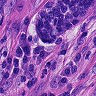
Metastatic tissue present: yes